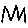
Label: zigzag